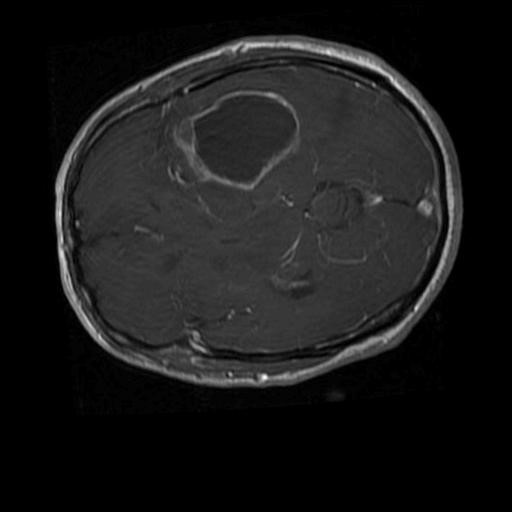
Label: brain_glioma